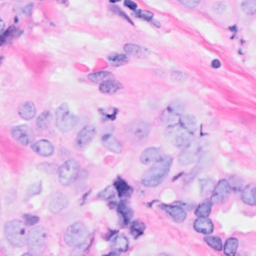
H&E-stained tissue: Breast